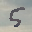
Label: 5